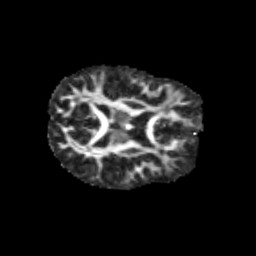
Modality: FA
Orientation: axial
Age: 13
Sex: female
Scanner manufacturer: siemens
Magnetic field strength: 3 T
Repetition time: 3.8 s
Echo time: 0.07 s